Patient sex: M
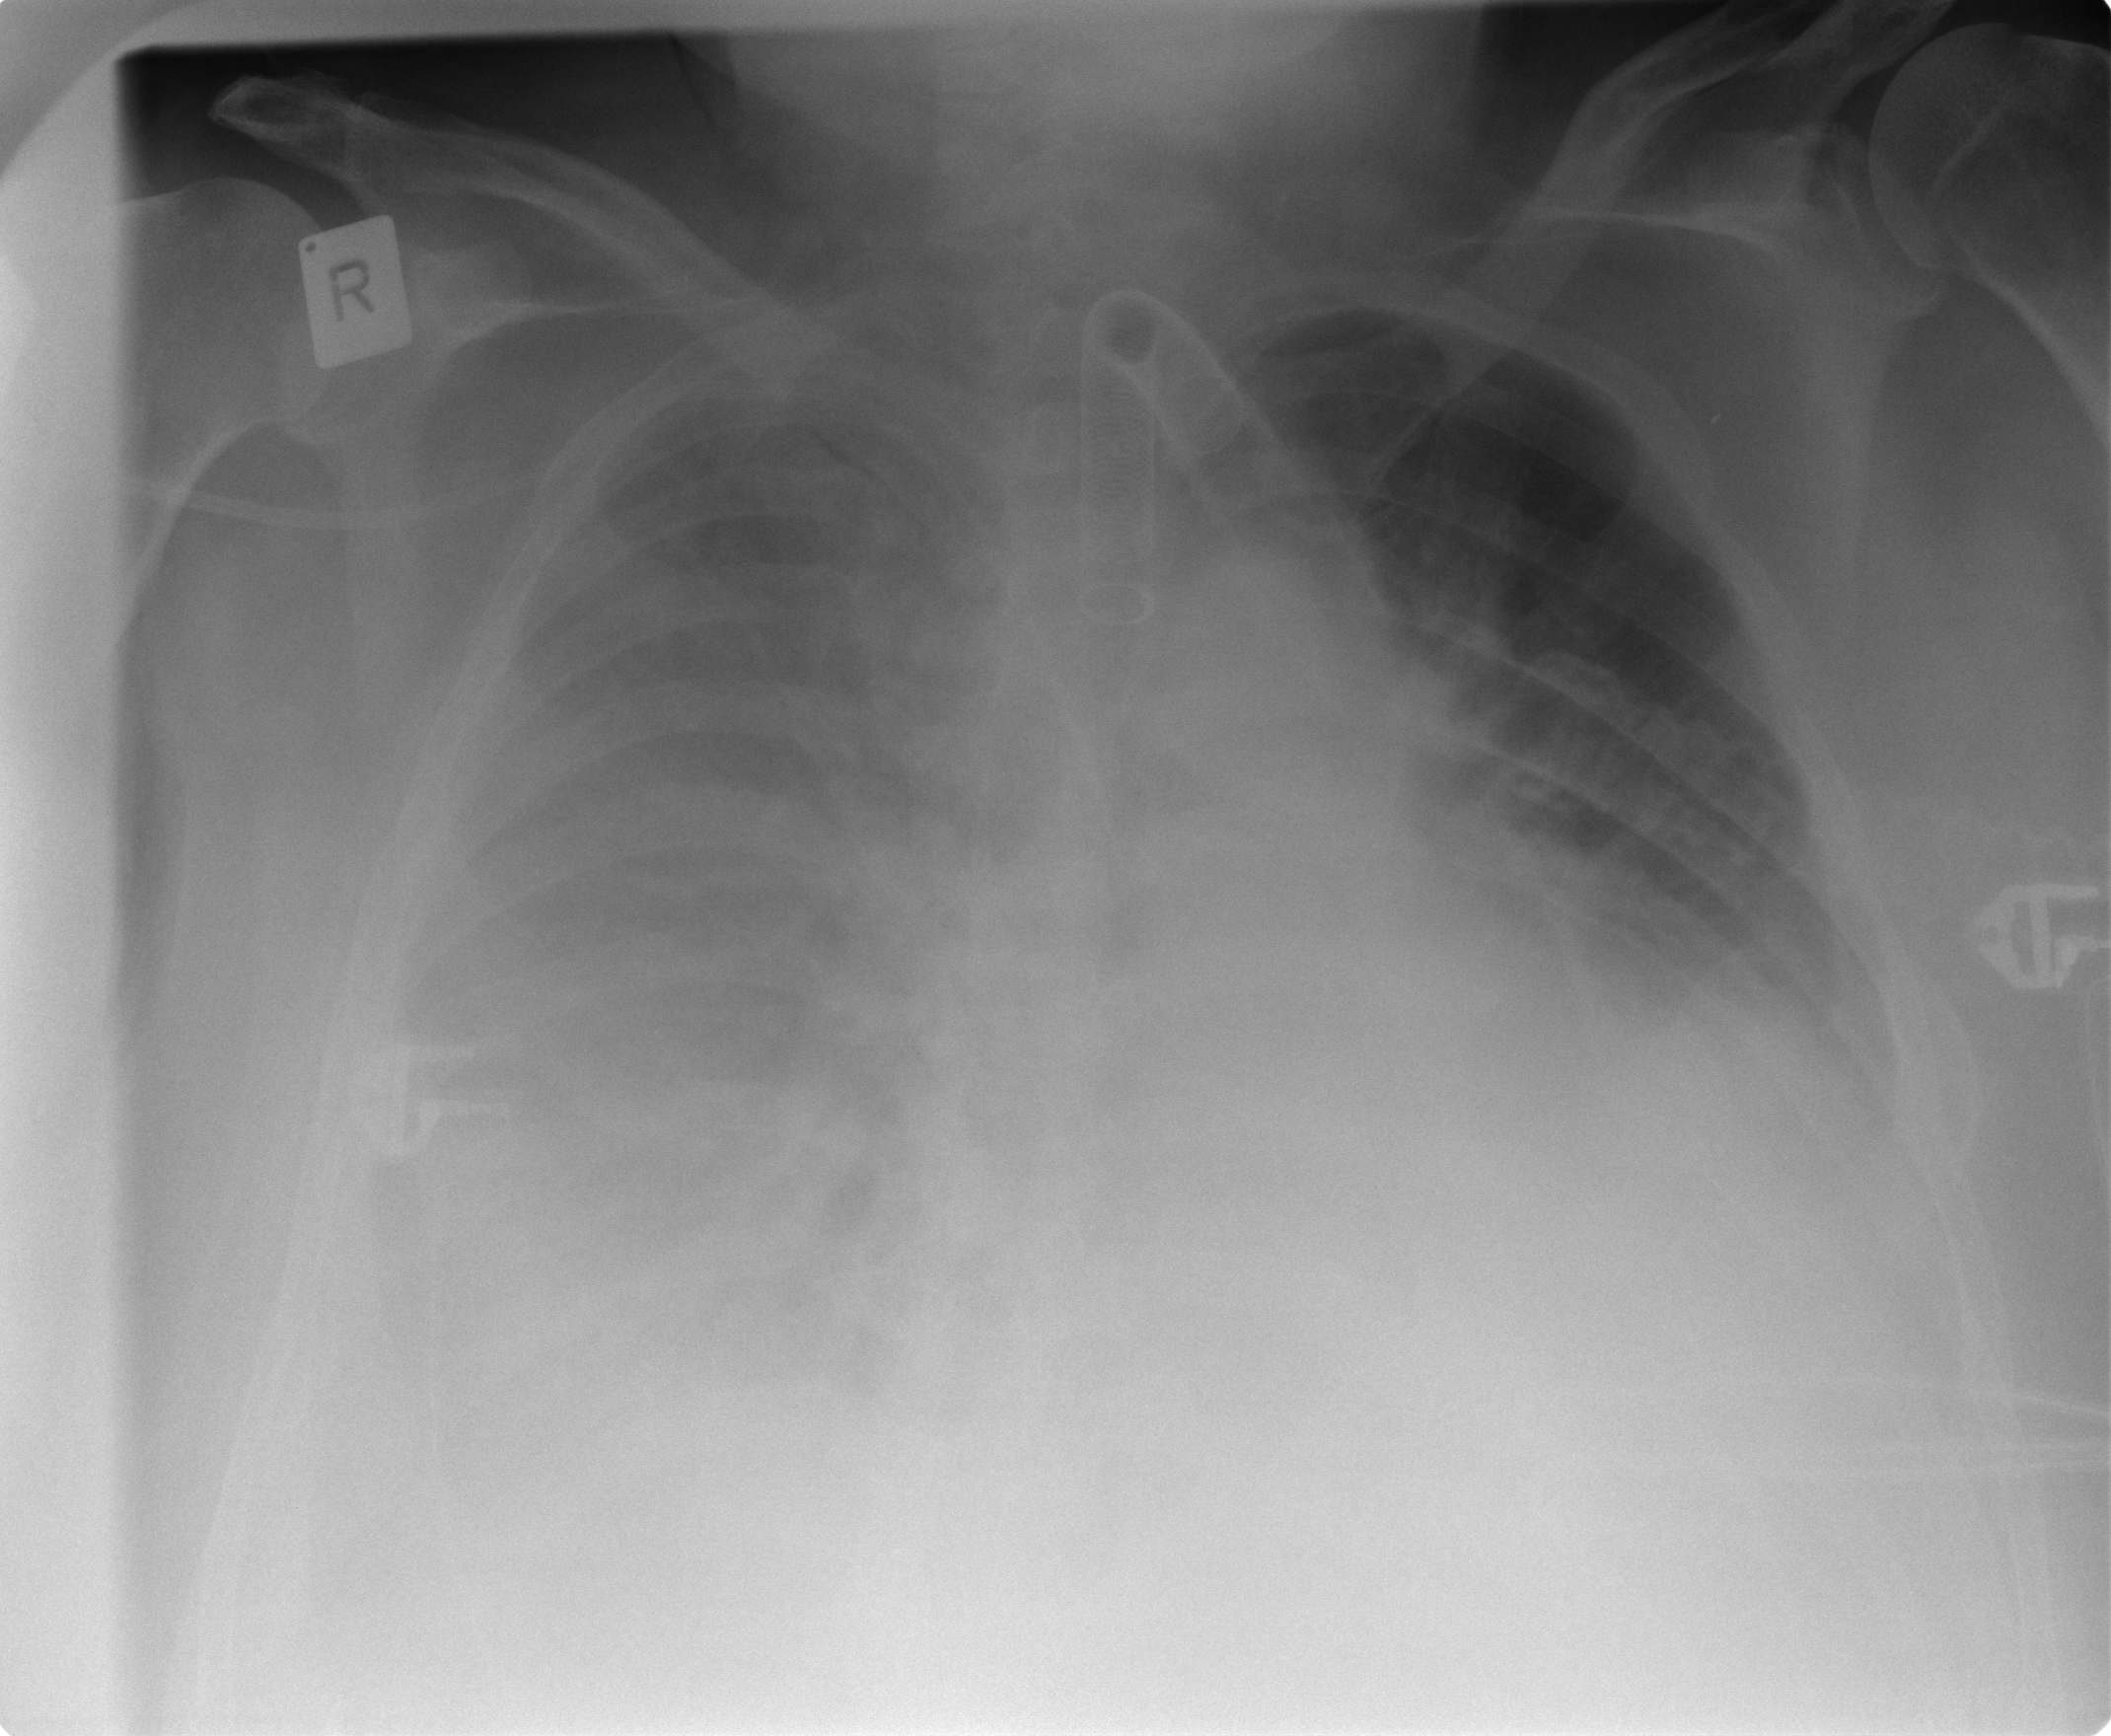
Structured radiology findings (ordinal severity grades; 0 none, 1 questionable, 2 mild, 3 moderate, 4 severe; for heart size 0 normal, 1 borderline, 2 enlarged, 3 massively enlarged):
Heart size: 2
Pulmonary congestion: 3
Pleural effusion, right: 4
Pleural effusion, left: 2
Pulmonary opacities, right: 1
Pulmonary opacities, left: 1
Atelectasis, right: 3
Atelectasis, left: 2